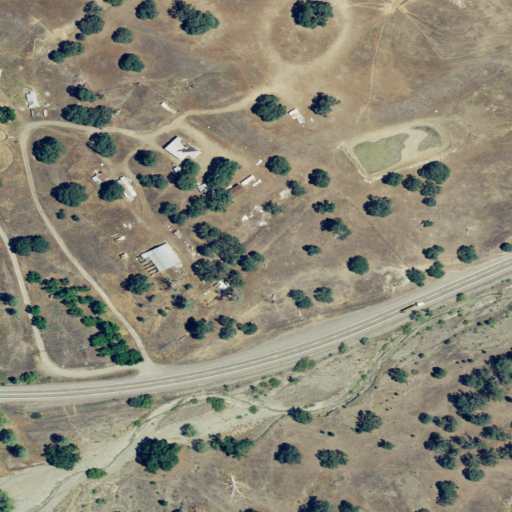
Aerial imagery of valley in California named Grizzly Canyon containing grassland, shrub, low intensity development, open development, and medium intensity development